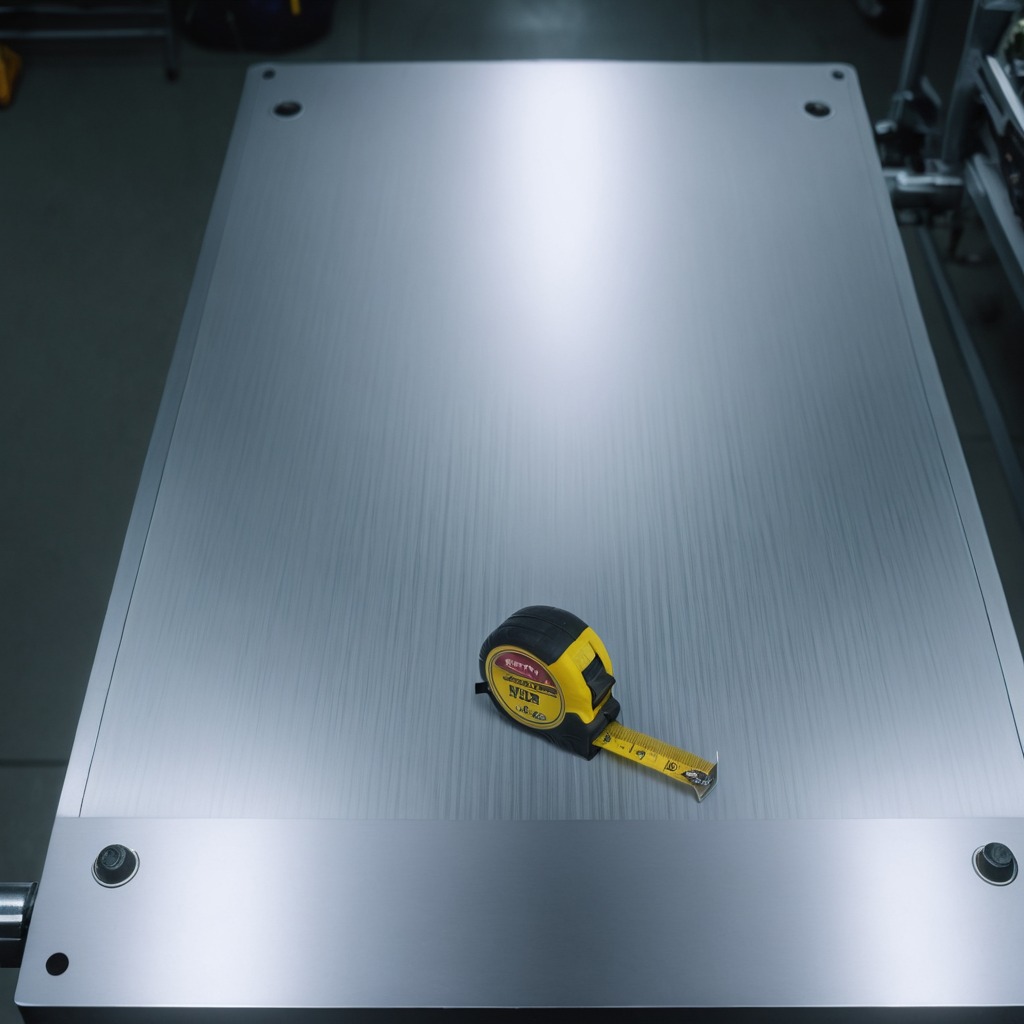
A measuring tape is lying on the metal table in a machine shop under fluorescent lights.